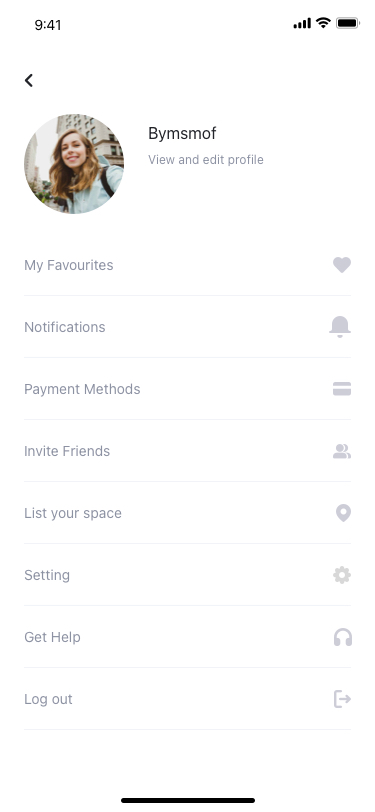
Text in this UI design:
9:41

Bymsmof
View and edit profile

Invite Friends

Payment Methods

Notifications

Get Help

Log out

My Favourites

Setting

List your space